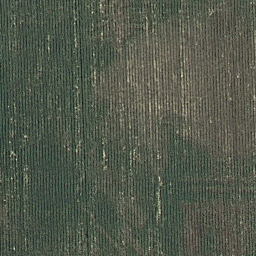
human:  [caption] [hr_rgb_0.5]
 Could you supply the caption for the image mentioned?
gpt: It is a piece of cropland .

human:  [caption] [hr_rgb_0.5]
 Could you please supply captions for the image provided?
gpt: There is a piece of farmland .

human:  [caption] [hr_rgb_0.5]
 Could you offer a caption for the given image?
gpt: There is a piece of cropland .

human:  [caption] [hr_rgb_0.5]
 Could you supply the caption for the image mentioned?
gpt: It is a piece of farmland .

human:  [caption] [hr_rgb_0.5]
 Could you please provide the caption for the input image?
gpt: Here is a piece of farmland .